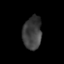
Tissue: skin
Cell type: Epithelial cells
Senescence score: 0.223
Nuclear area (px): 606
Mean DAPI intensity: 60.792